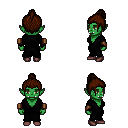
a pixel art fantasy rpg character, female body template, orc, green skin, gray robe, gold greaves, brown short topknot hairstyle, leather bracers, maroon shoes, four views (front, back, left, right), 2x2 character sprite sheet, small pixel art, hard edges, no anti-aliasing